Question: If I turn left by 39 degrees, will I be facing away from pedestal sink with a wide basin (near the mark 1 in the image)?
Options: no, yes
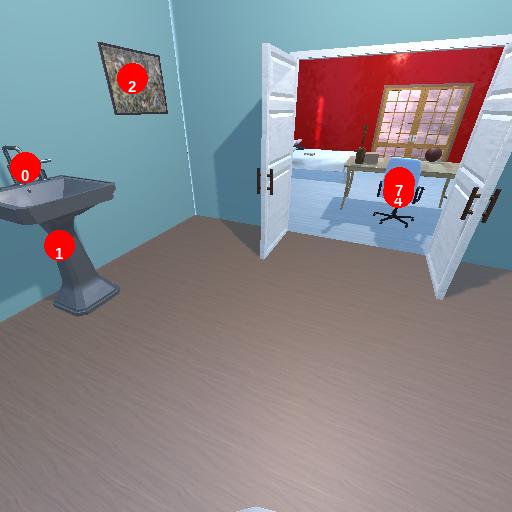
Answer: no